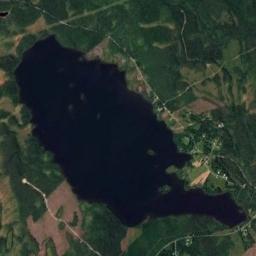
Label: lake